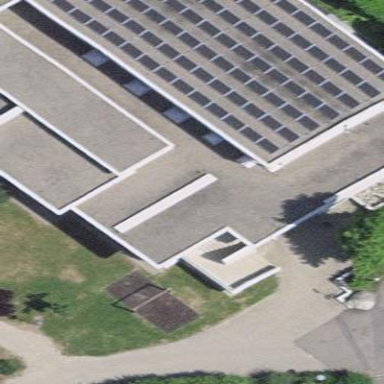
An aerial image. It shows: Solar power generator.